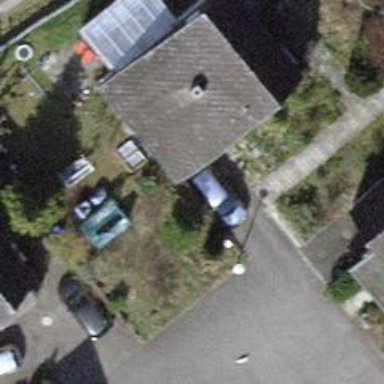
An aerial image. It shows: Detached building with saltbox roof shape.